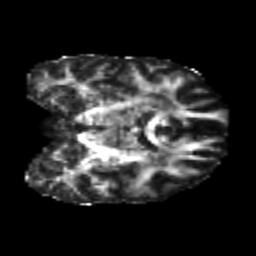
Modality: FA
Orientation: coronal
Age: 22
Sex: male
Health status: healthy
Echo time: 0.074 s